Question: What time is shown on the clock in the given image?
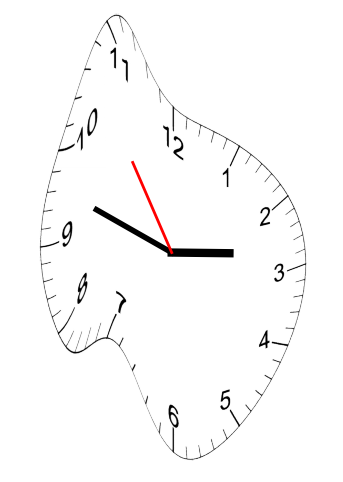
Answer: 02:47:54